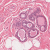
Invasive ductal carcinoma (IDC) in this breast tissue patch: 0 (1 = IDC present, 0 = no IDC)